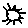
Label: sun